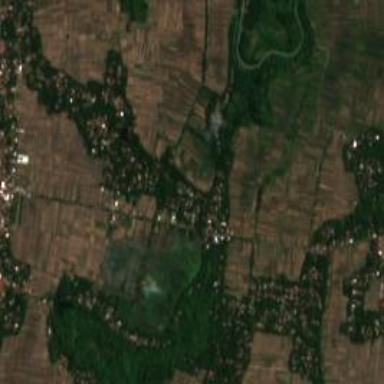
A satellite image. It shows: Village area.